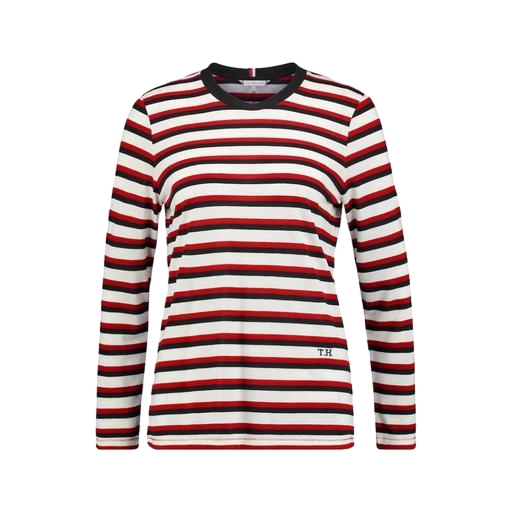
red women's striped long-sleeve t-shirt, red striped jersey tee, long-sleeve tee, white background